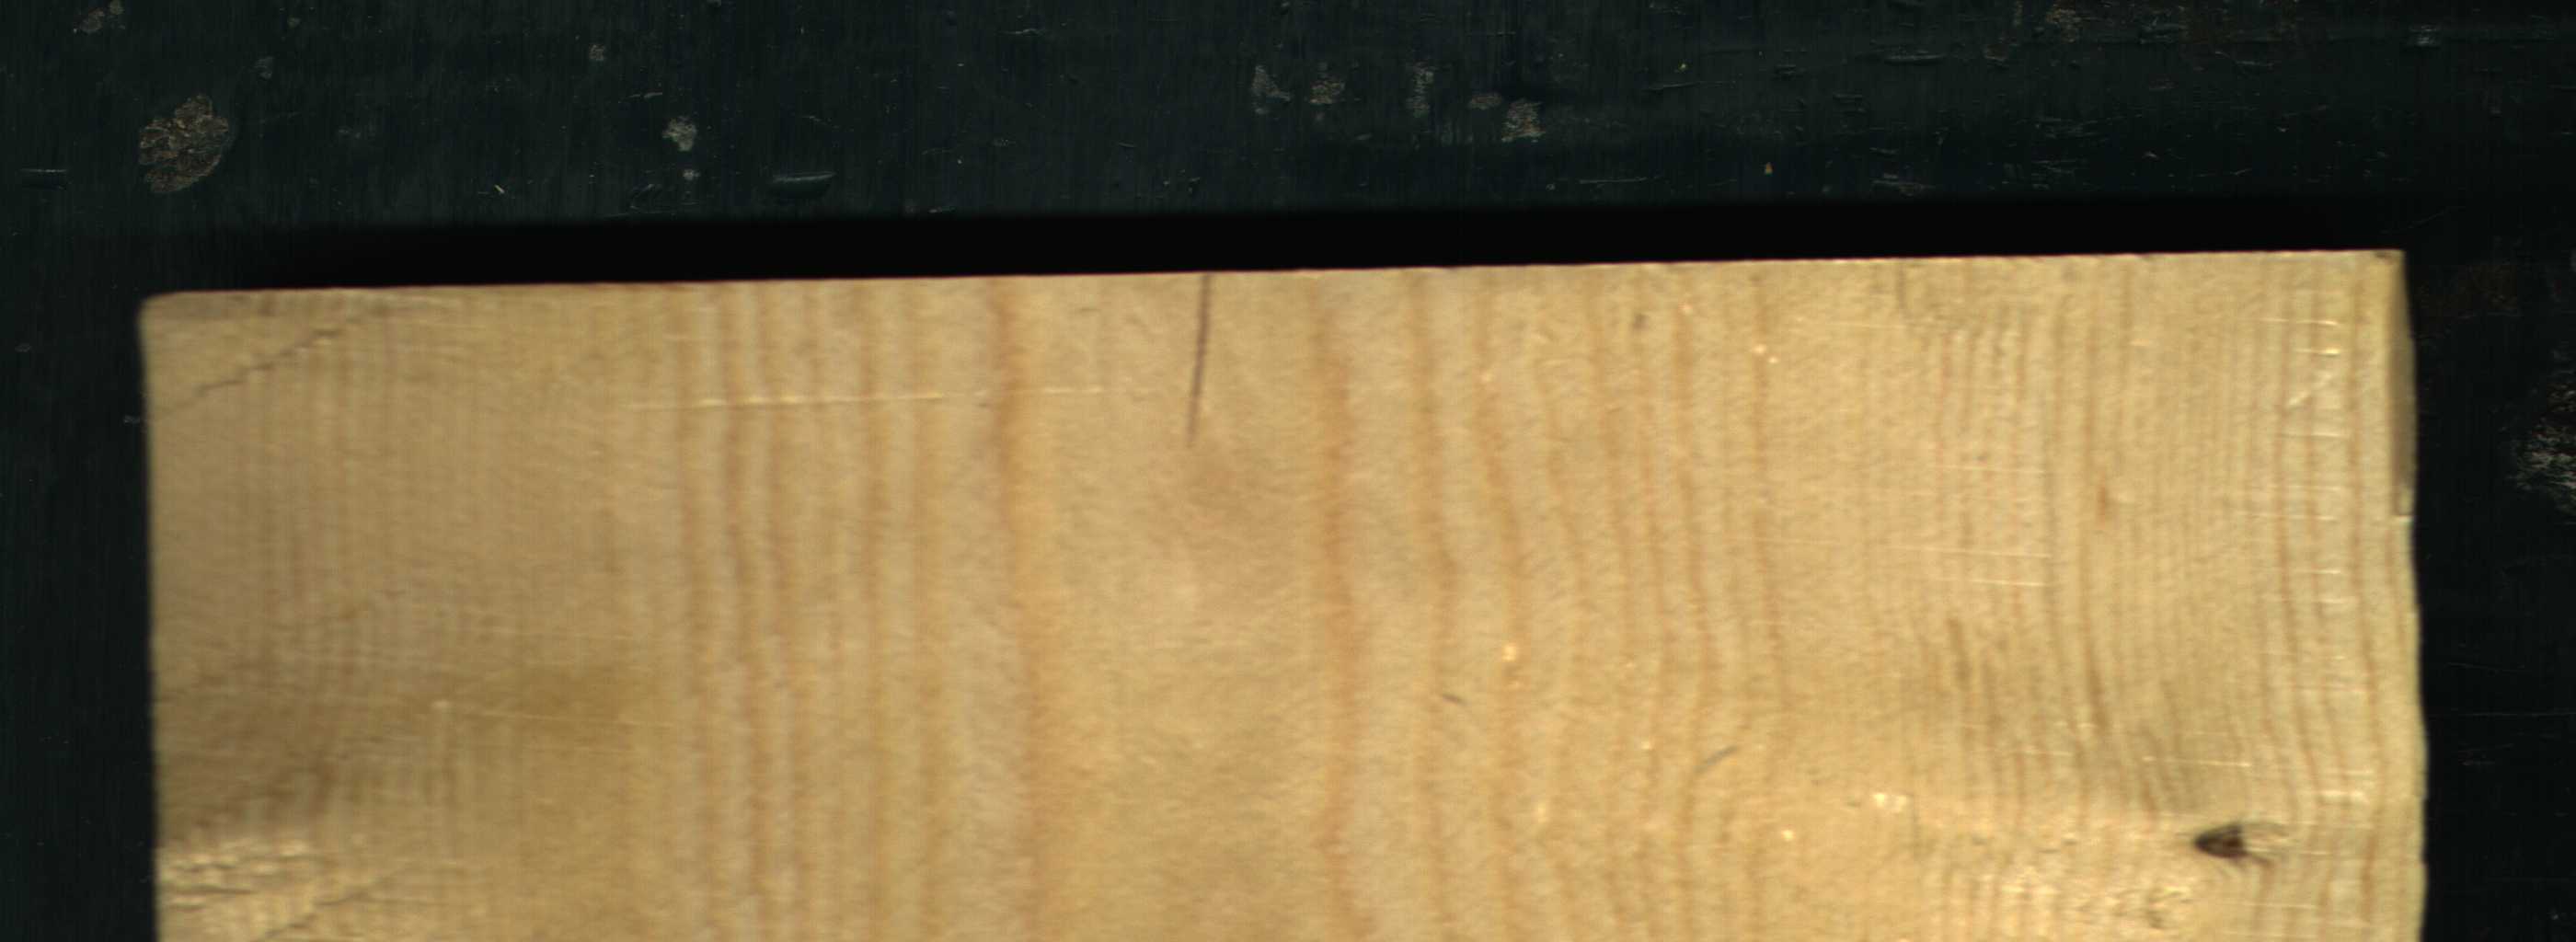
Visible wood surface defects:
Dead_Knot